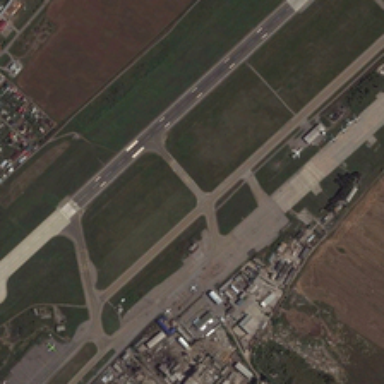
Several planes are in an airport runway near some buildings and green trees .